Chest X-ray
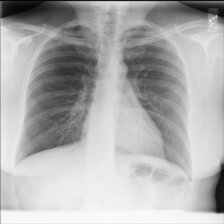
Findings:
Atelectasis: negative
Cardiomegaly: negative
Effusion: negative
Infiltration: negative
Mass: negative
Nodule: negative
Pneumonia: negative
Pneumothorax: negative
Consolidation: negative
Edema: negative
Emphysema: negative
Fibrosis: negative
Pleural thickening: negative
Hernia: negative